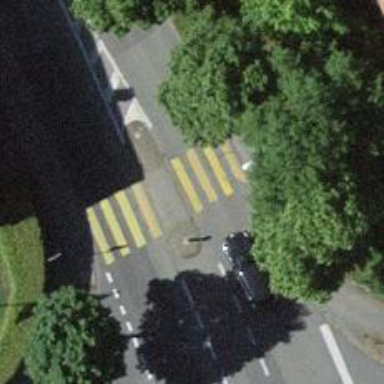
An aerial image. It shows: Zebra crossing with pedestrian island.